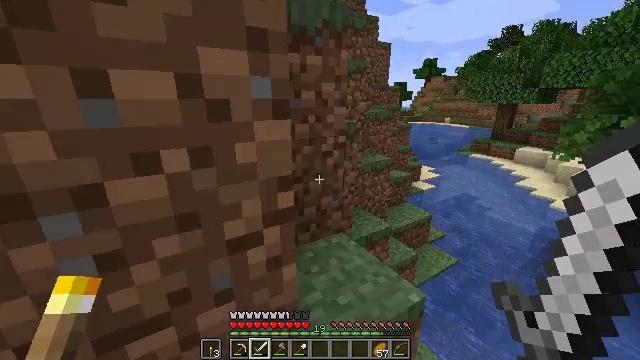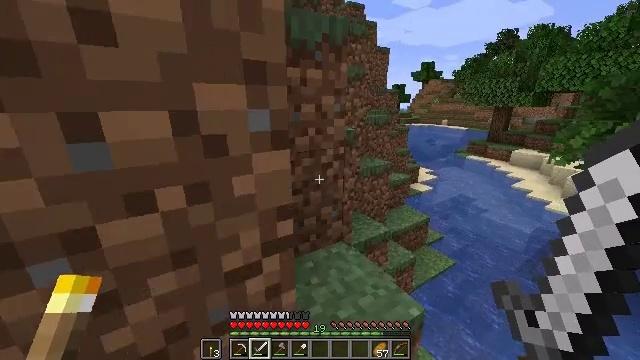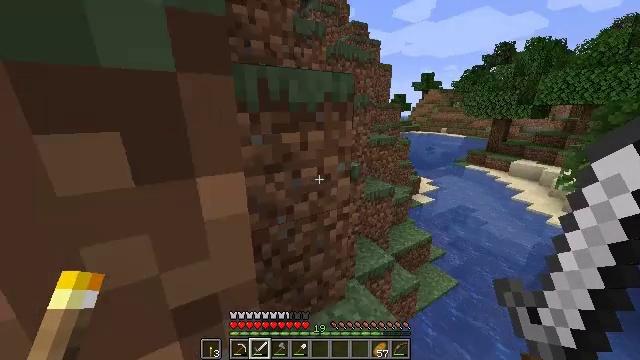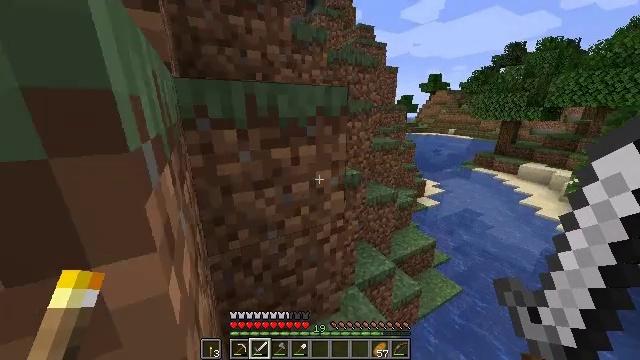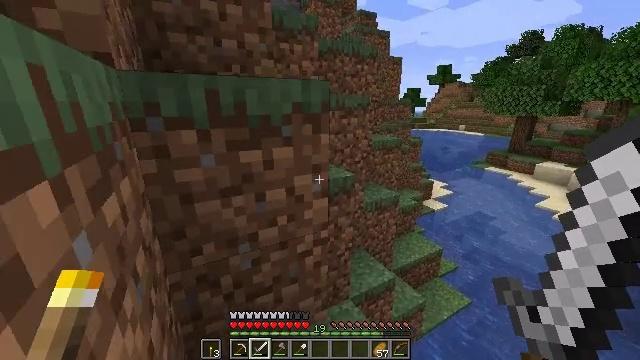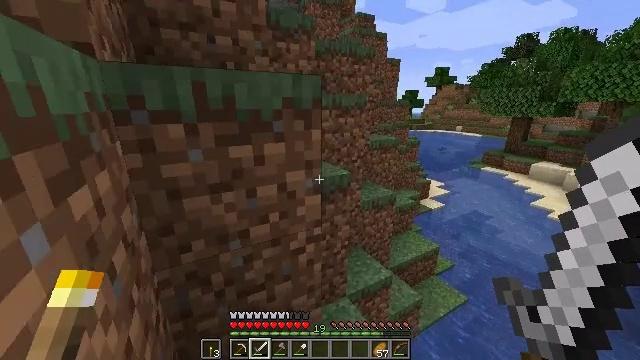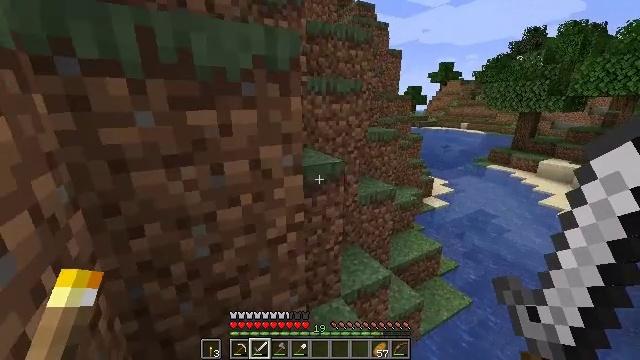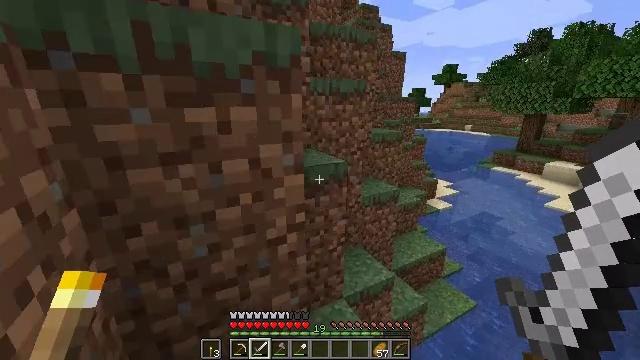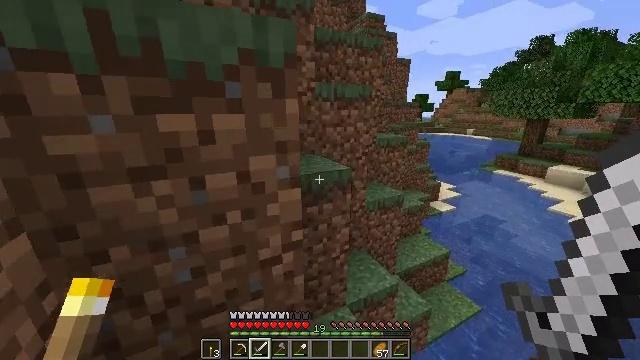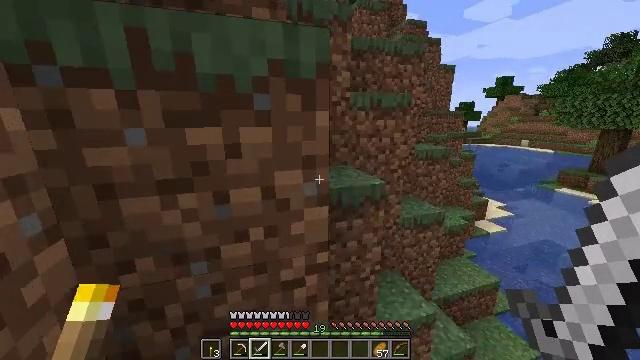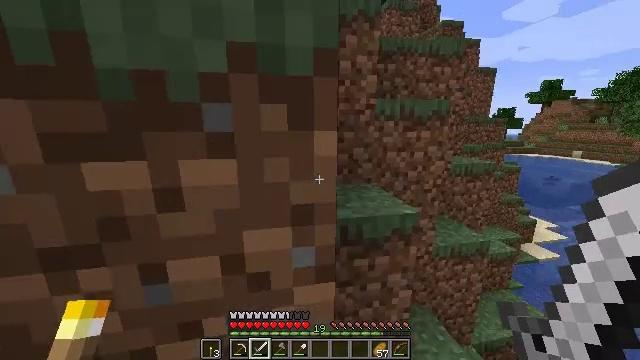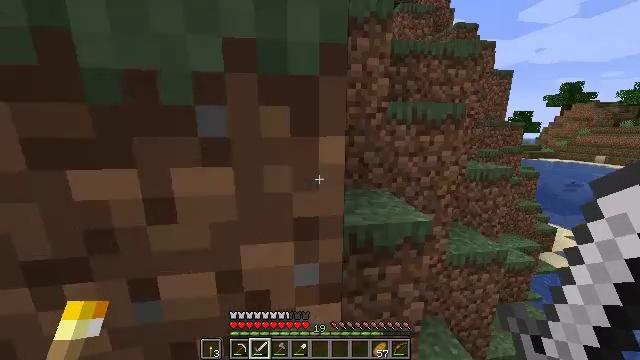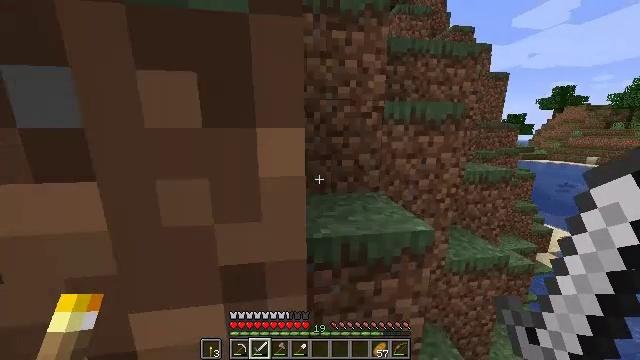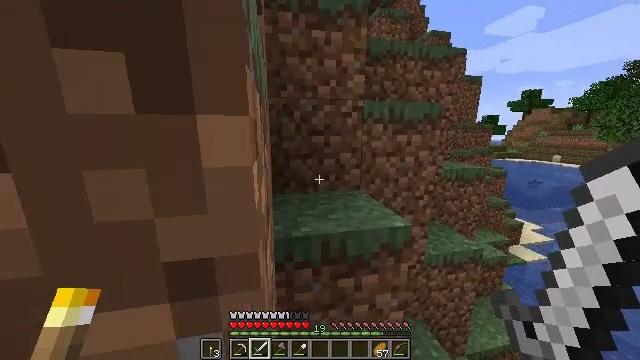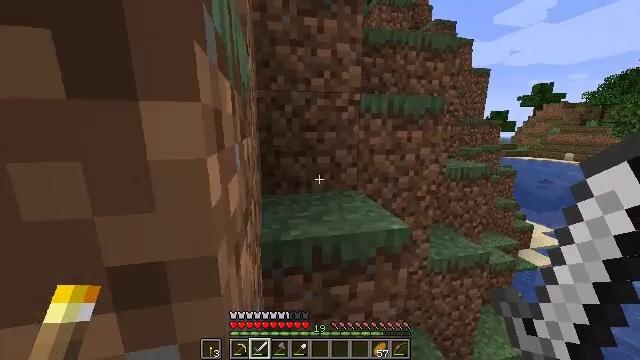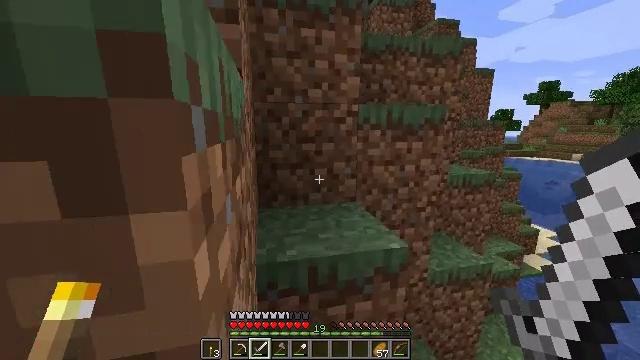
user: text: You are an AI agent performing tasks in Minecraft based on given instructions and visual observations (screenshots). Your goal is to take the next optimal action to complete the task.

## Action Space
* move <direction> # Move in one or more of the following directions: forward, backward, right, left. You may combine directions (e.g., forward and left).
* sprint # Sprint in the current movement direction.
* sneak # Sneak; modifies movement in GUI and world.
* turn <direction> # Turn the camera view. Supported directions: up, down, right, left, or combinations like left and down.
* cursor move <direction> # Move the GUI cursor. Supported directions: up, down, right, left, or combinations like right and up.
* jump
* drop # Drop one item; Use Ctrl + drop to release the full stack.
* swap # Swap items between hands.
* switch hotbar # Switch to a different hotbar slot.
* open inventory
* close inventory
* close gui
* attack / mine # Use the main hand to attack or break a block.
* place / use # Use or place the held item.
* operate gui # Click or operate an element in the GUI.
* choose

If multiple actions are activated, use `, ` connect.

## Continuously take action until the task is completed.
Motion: motion action
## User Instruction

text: Dig up the grass block for dirt.
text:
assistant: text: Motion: move forward, sprint, jump
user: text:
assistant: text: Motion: move forward, sprint, turn left
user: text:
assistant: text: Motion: move forward, sprint, turn left
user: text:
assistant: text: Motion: move forward, sprint
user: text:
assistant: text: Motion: move forward and move left, sprint
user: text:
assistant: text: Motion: move forward and move left, sprint
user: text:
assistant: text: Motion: move forward and move left, sprint, turn left
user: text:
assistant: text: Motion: move forward, sprint, turn left
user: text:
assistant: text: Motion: move forward, sprint, turn left and up
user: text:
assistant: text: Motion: move forward, sprint, turn left and up
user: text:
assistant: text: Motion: move forward, sprint, turn left
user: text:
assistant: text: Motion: move forward, sprint
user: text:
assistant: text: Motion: move forward, sprint, turn right
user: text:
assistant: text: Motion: move forward, sprint
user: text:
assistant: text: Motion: move forward, sprint, jump
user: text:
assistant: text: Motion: move forward, sprint, jump
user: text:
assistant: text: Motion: move forward, sprint, jump
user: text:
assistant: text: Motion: move forward, sprint, jump
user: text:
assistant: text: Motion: move forward, sprint, jump
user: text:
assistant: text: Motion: move forward, sprint, jump
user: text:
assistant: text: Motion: move forward, sprint, turn right and down, jump
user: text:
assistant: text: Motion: move forward, sprint, turn right and down
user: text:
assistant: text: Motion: move forward, sprint, turn right and down
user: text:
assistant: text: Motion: move forward, sprint, turn right and down
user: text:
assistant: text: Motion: move forward, sprint, turn right and down
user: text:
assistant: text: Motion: move forward, sprint, turn right and down
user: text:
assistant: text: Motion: move forward, sprint, turn right
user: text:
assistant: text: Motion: move forward, sprint, turn right
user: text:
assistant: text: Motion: move forward, sprint
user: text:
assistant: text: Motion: move forward, sprint